Interaction volume radius: 5 \u00c5
Interaction volume height: 45 \u00c5
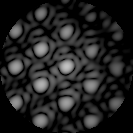
Disorder parameter: 0.1293